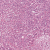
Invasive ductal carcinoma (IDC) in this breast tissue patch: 1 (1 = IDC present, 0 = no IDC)